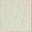
Piece: xx